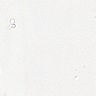
Metastatic tissue present: no